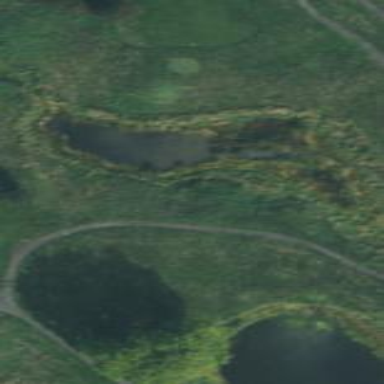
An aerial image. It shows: Water hazard on golf course. The hazard is natural water feature.